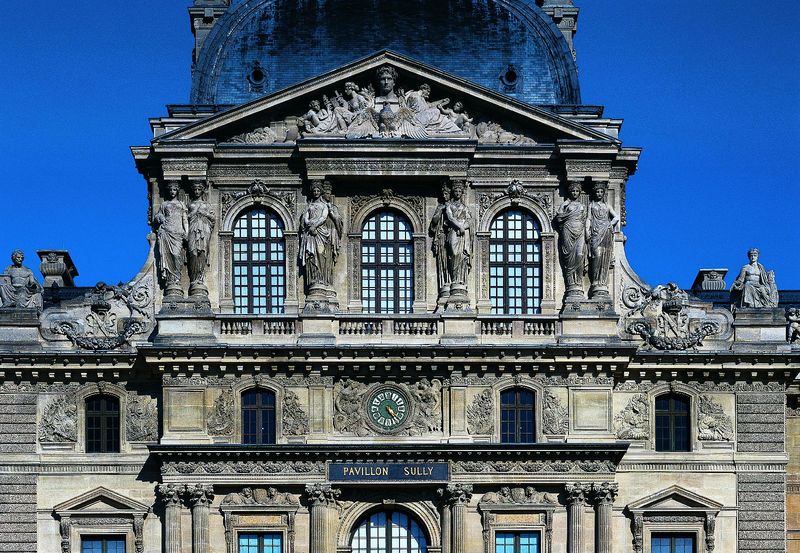
Titel: Architekturschmuck am Giebel des Uhren-Pavillons des Louvre in Paris
Künstler: Jacques Sarrazin
Standort: Paris, Louvre (EU - F - Ile-de-France)
Schlagwörter: blau, himmel, fenster, säulen, dach, gebäude, engel, relief, fassade, giebel, figuren, rundbogen, kuppel, uhr, foto, portal, skulpturen, sandstein, pavillon, tympanon, halbkuppel, dachreiter, sully, figuten, pavillon sully, pavillon sukky